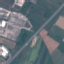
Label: Highway